Question: Count the number of objects in the diagram.
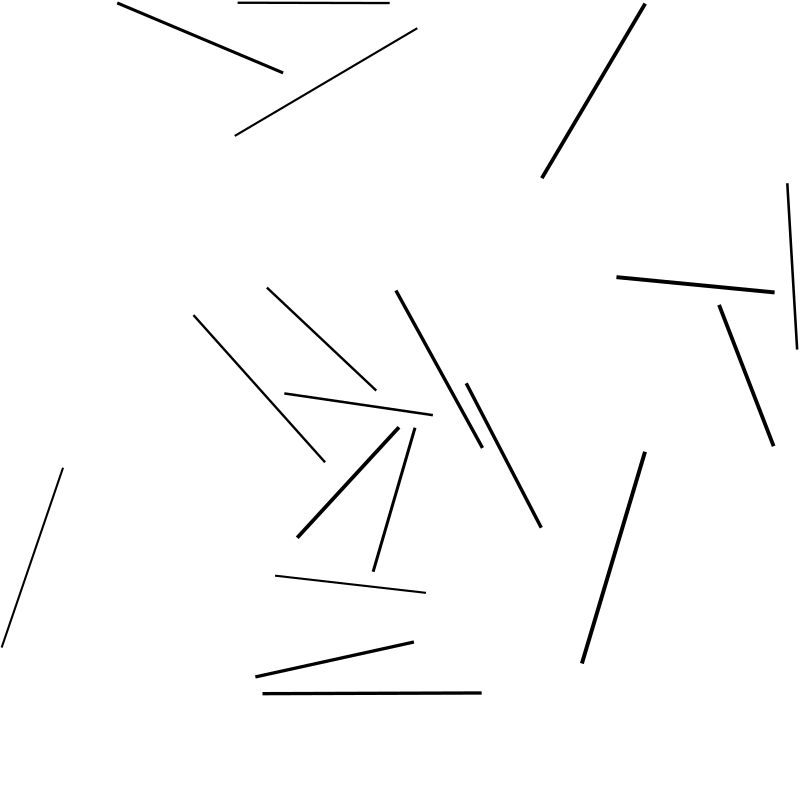
Answer: 19